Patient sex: F
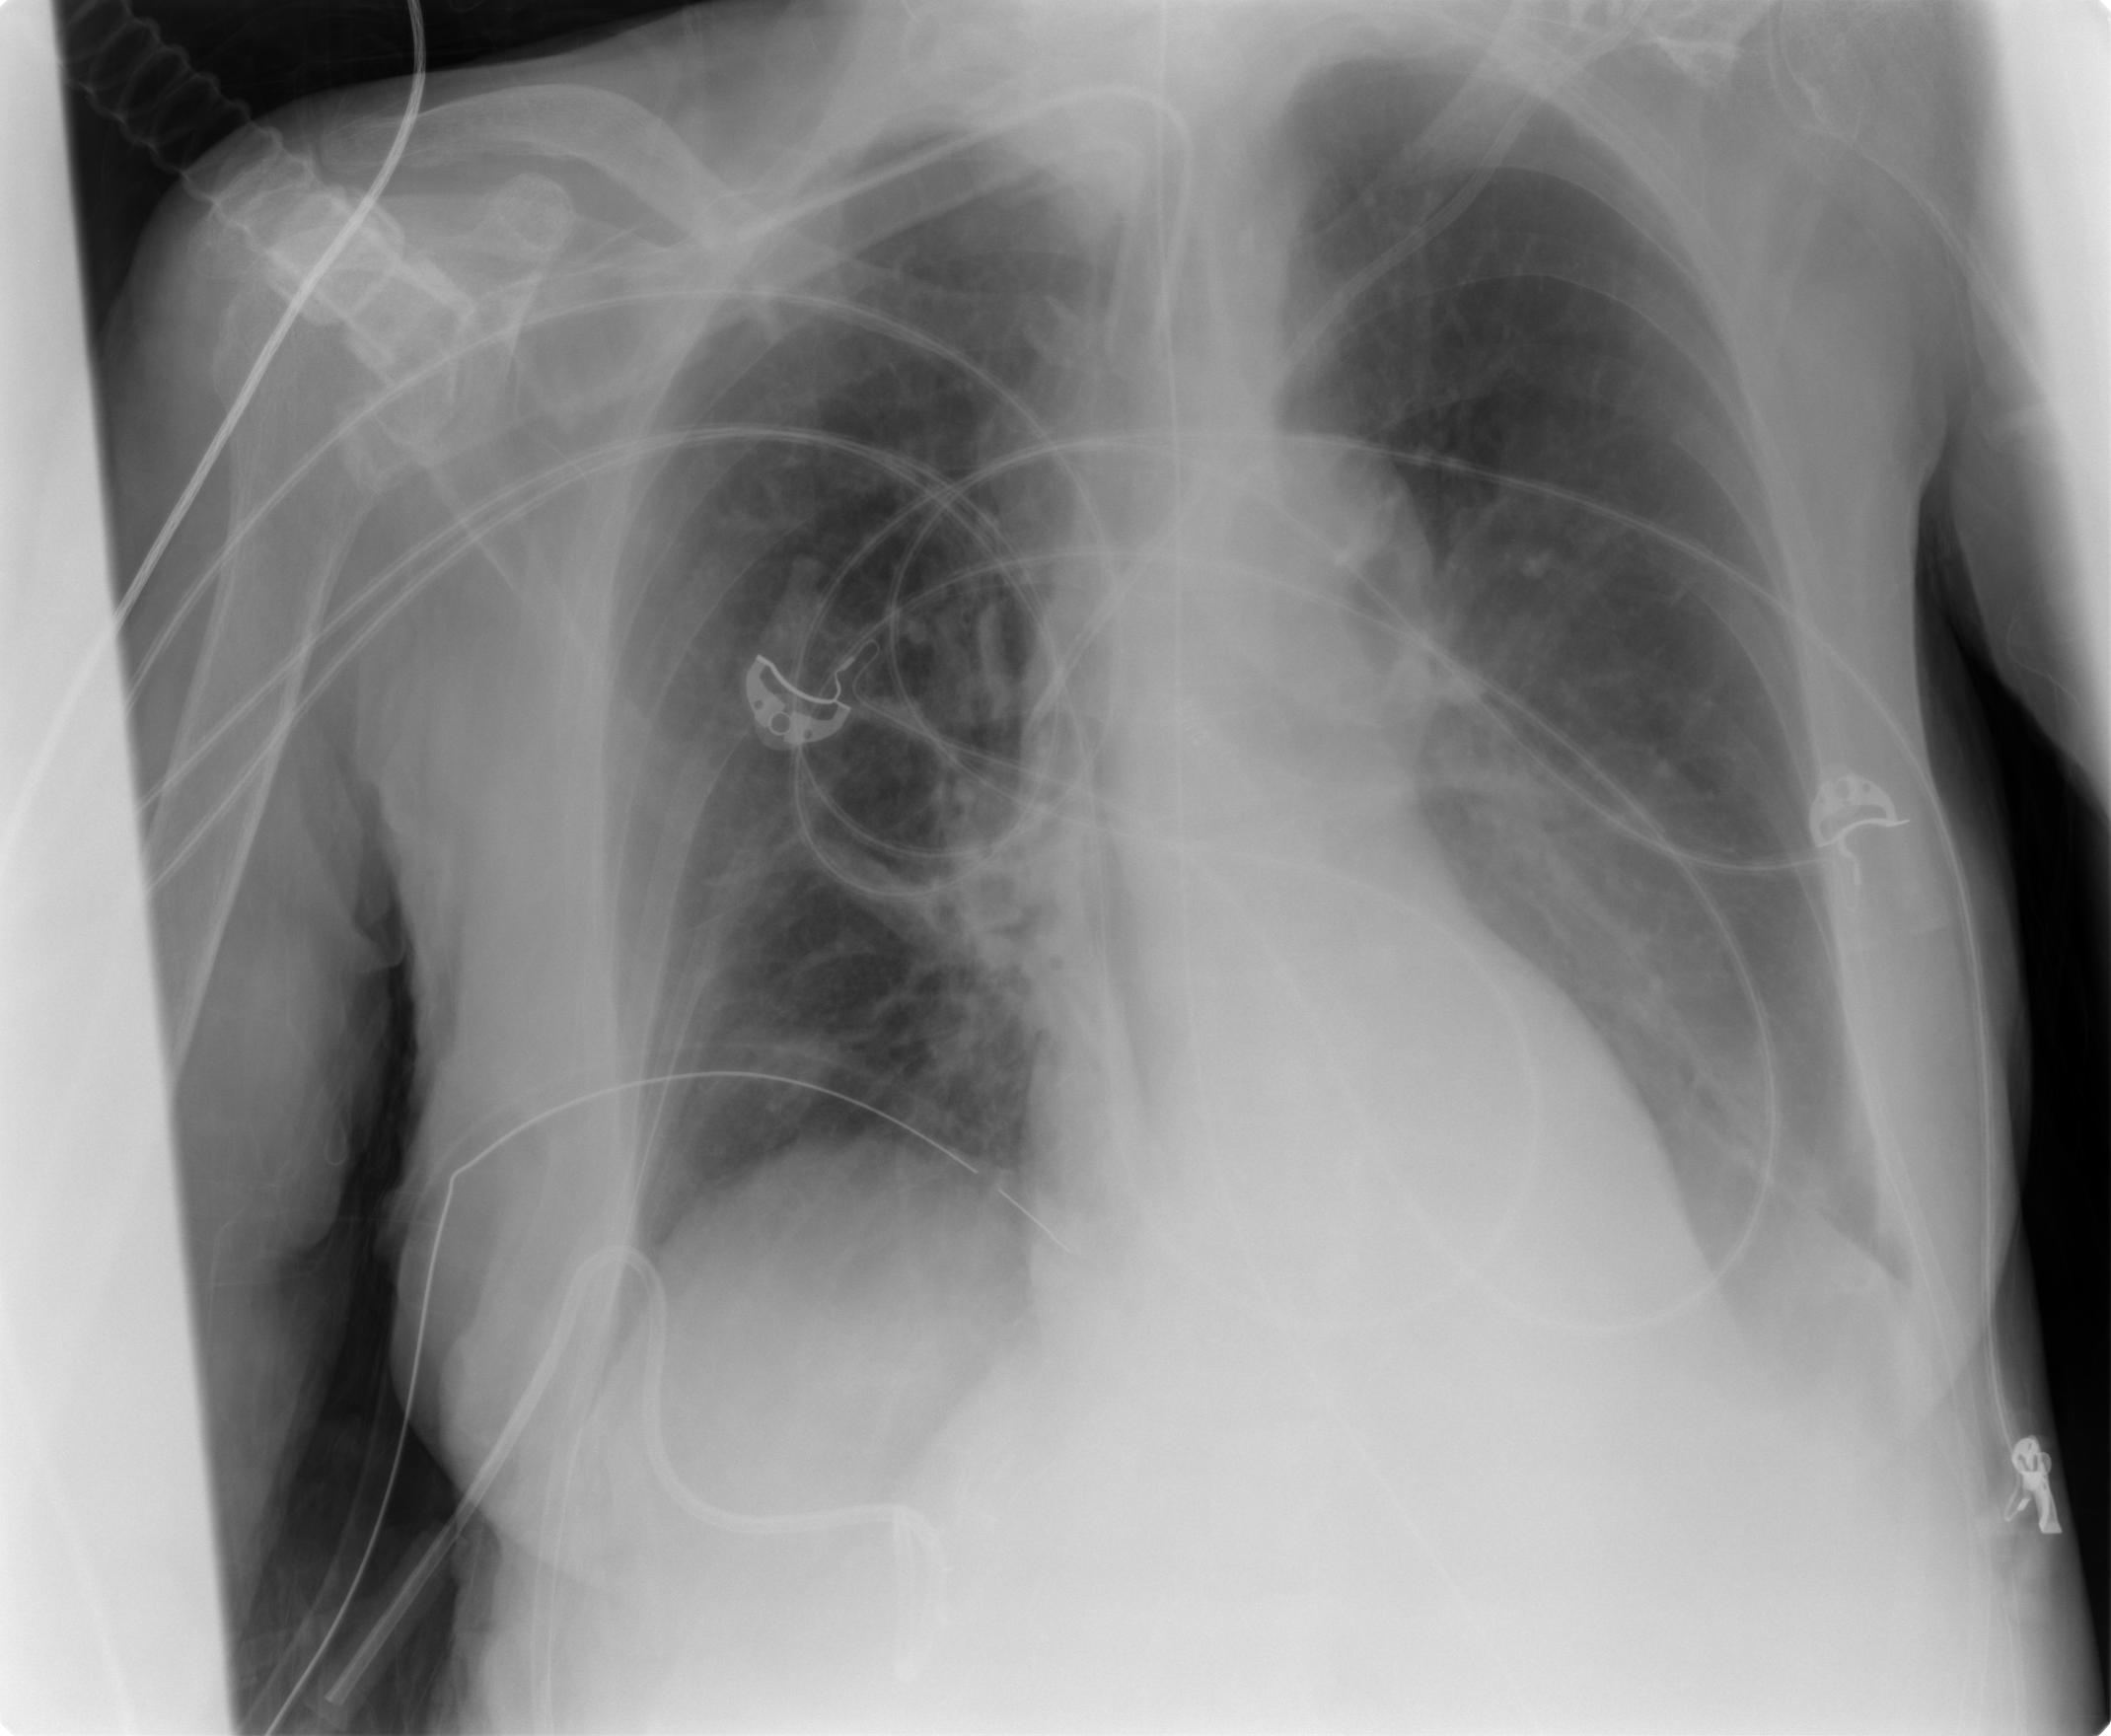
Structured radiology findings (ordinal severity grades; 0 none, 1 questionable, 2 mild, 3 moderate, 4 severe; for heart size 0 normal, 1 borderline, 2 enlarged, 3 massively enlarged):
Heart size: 0
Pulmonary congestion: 2
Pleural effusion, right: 0
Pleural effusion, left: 2
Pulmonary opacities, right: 0
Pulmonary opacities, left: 0
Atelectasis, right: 2
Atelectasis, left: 2